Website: lowes
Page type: customer-info-address
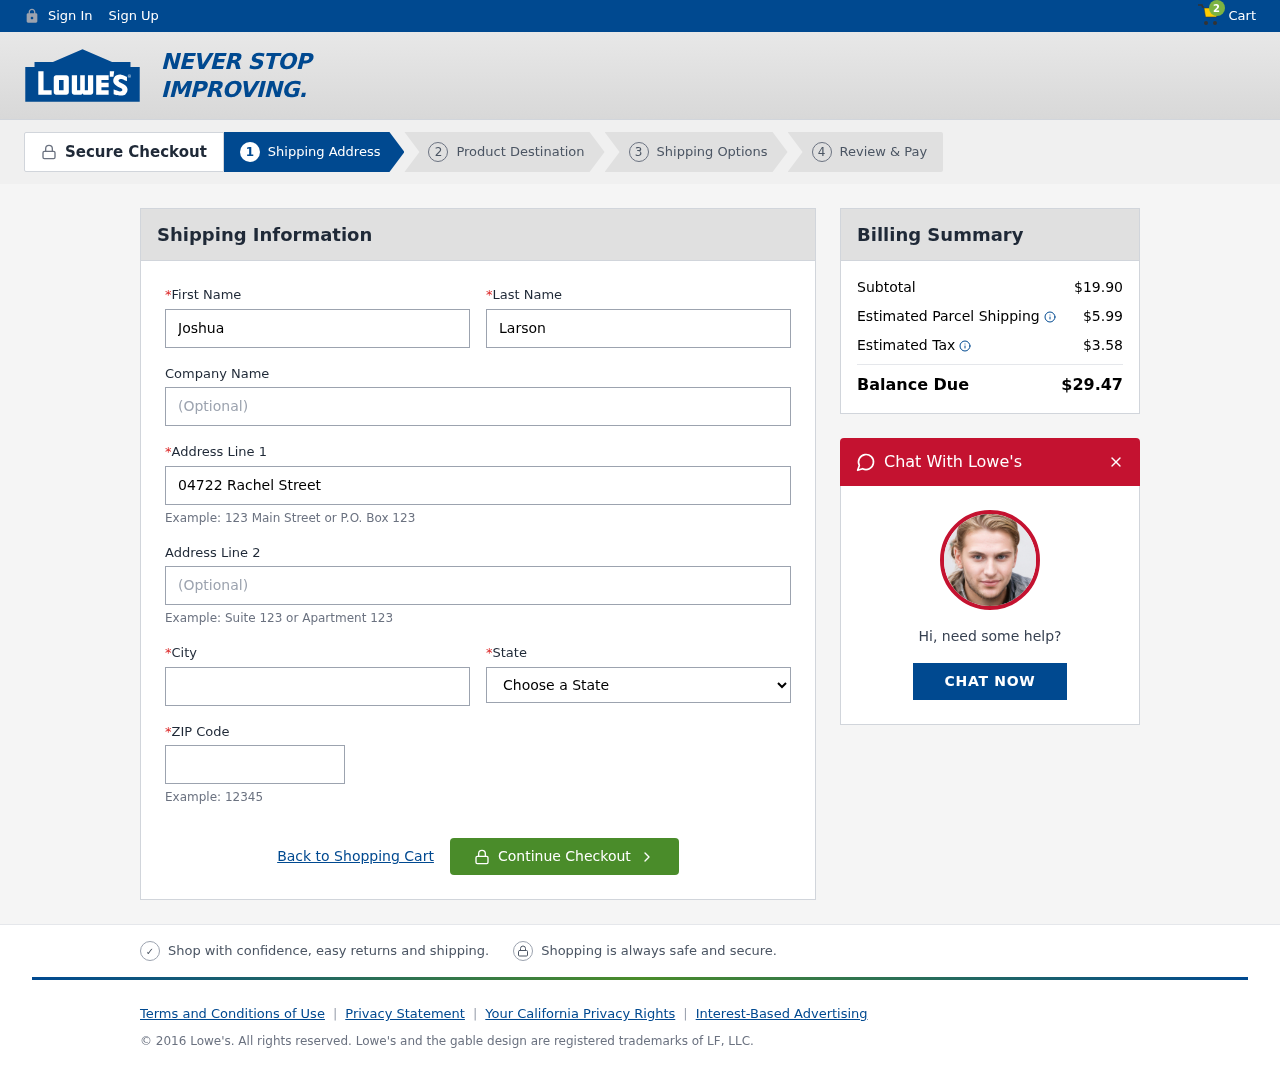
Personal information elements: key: PII_CITY
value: New Donna
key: PII_FIRSTNAME
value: Joshua
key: PII_LASTNAME
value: Larson
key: PII_POSTCODE
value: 28069
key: PII_STATE
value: Wisconsin
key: PII_STREET
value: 04722 Rachel Street
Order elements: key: ORDER_NUM_ITEMS
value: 2
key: ORDER_SUBTOTAL
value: $19.90
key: ORDER_SHIPPING_COST
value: $5.99
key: ORDER_TAX
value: $3.58
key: ORDER_TOTAL
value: $29.47